You are looking at the unprocessed time series of a bearing vibration snapshot. Determine the bearing's health state. Answer with exactly one of: normal, inner_race, outer_race, ball.
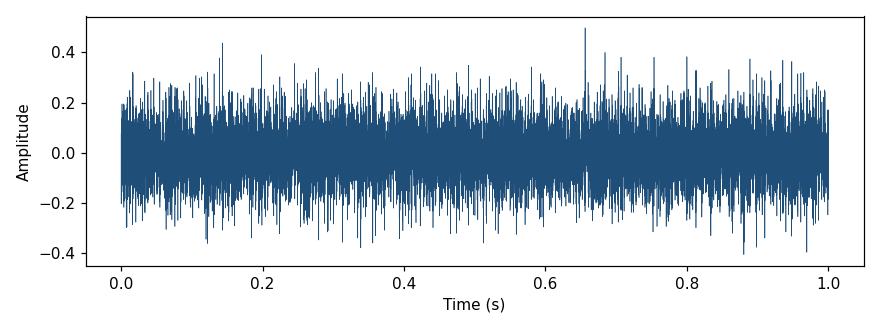
Answer: outer_race